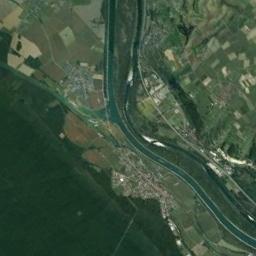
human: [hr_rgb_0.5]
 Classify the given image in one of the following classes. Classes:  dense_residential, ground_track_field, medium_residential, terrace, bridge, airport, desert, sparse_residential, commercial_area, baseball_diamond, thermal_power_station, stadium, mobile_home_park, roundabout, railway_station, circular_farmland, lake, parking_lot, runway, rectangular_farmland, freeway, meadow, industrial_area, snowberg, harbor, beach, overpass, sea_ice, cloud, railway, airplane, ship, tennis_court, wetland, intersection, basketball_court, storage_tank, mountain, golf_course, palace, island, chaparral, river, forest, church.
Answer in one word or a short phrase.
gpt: river